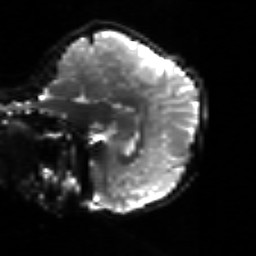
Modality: sbref
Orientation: sagittal
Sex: male
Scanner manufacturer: siemens
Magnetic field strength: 3 T
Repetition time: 5 s
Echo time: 0.071 s